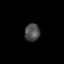
Tissue: prostate
Cell type: Epithelial cells
Senescence score: 0.3429
Nuclear area (px): 260
Mean DAPI intensity: 76.596